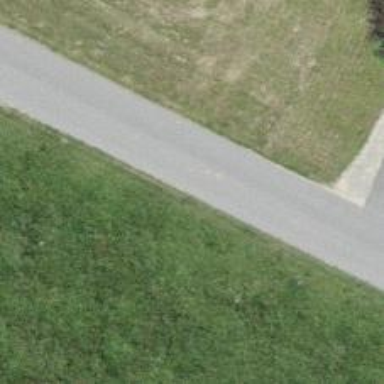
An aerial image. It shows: Unclassified road with asphalt surface.